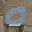
Label: 0